Question: I work with Symfony 1.4. I want to create a pdf file using TCPDF with the content of a query involving multiple tables.
Here my code in the actions.class.php:
'''
public function executeTest()
{
$this->conflictos1s = Doctrine_Core::getTable('Conflictos1')
->createQuery('a')
->leftJoin('a.SectorActividadCiuTa7')
->leftJoin('a.RelacionConflictualPrincipalTa9')
->leftJoin('a.SubsectorActividadTa8')
->leftJoin('a.DemandasTa2')
->leftJoin('a.ActoresTa1')
->leftJoin('a.Conflictos1HasActoresTa1')
->orderBy('a.Id DESC')
->execute();
$config = sfTCPDFPluginConfigHandler::loadConfig();
// pdf object
$pdf = new sfTCPDF();
// set document information
$pdf->SetCreator(PDF_CREATOR);
$pdf->SetAuthor('J. H.');
$pdf->SetTitle('TCPDF Example 001');
$pdf->SetSubject('TCPDF Tutorial');
$pdf->SetKeywords('TCPDF, PDF, example, test, guide');
// set default header data
$pdf->SetHeaderData(PDF_HEADER_LOGO, PDF_HEADER_LOGO_WIDTH, PDF_HEADER_TITLE.' 001', PDF_HEADER_STRING);
// set header and footer fonts
$pdf->setHeaderFont(Array(PDF_FONT_NAME_MAIN, '', PDF_FONT_SIZE_MAIN));
$pdf->setFooterFont(Array(PDF_FONT_NAME_DATA, '', PDF_FONT_SIZE_DATA));
// set default monospaced font
$pdf->SetDefaultMonospacedFont(PDF_FONT_MONOSPACED);
//set margins
$pdf->SetMargins(PDF_MARGIN_LEFT, PDF_MARGIN_TOP, PDF_MARGIN_RIGHT);
$pdf->SetHeaderMargin(PDF_MARGIN_HEADER);
$pdf->SetFooterMargin(PDF_MARGIN_FOOTER);
//set auto page breaks
$pdf->SetAutoPageBreak(TRUE, PDF_MARGIN_BOTTOM);
//set image scale factor
$pdf->setImageScale(PDF_IMAGE_SCALE_RATIO);
// ---------------------------------------------------------
// set default font subsetting mode
$pdf->setFontSubsetting(true);
// Set font
// dejavusans is a UTF-8 Unicode font, if you only need to
// print standard ASCII chars, you can use core fonts like
// helvetica or times to reduce file size.
$pdf->SetFont('dejavusans', '', 10);
// Add a page
// This method has several options, check the source code documentation for more information.
$pdf->AddPage();
$pdf->Write(0, '', '', 0, 'L', true, 0, false, false, 0);
$pdf->SetFont('helvetica', '', 6);
// Set some content to print
$html = $this->getPartial(
'generar_pdf',
// put in this array all variables you want to give to the partial
array('posts' => $posts)
);
$pdf->writeHTML($html, true, false, false, false, '');
// ---------------------------------------------------------
// Close and output PDF document
// This method has several options, check the source code documentation for more information.
$pdf->Output('example_conflictos.pdf', 'I');
// Stop symfony process
throw new sfStopException();
}
'''
Here my template code (a partial called _generar_pdf.php). I have followed the advice here:
<URL>
'''
<?php ob_start(); ?>
<h2>Listado de Conflictos</h2>
<table cellspacing="1" border="1">
<thead>
<tr>
<th>Id</th>
<th>Ver acciones<br>conflictivas</th>
<th>Ver actores</th>
<th>Fecha comienzo</th>
<th>Relacion conflictual principal</th>
<th>Sector actividad</th>
<th>Subsector actividad</th>
<th>Demandas</th>
<th>Descripcion-general</th>
<th>Descripcion protagonista</th>
<th>Descripcion antagonista</th>
<th>Descripcion demandaprinc</th>
<th>Nivel estado</th>
<th>Descripcion sector</th>
<th>Fecha final</th>
</tr>
</thead>
<tbody>
<?php foreach ($conflictos1s as $conflictos1): ?>
<tr>
<td><?php echo $conflictos1->getId() ?></a></td>
<td><?php echo date('d/m/Y', strtotime($conflictos1->getFechaComienzo())) ?></td>
<td><?php echo $conflictos1->getRelacionConflictualPrincipalTa9() ?></td>
<td><?php echo $conflictos1->getSectorActividadCiuTa7() ?></td>
<td><?php echo $conflictos1->getSubsectorActividadTa8() ?></td>
<td><?php echo $conflictos1->getDemandasTa2() ?></td>
<td width="20%"><?php echo substr($conflictos1->getDescripcionGeneral(),0,60) ?></td>
<td><?php echo $conflictos1->getDescripcionProtagonista() ?></td>
<td><?php echo $conflictos1->getDescripcionAntagonista() ?></td>
<td><?php echo $conflictos1->getDescripcionDemandaprinc() ?></td>
<td><?php echo $conflictos1->getNivelEstado() ?></td>
<td><?php echo $conflictos1->getDescripcionSector() ?></td>
<td><?php if(!is_null($conflictos1->getFechaFinal())){ echo date('d/m/Y', strtotime($conflictos1->getFechaFinal()));} ?></td>
</tr>
<?php endforeach; ?>
</tbody>
</table>
<?php $posts = ob_get_contents();
ob_end_clean();
echo $posts ?>
'''
Here my result:

I can not see the variable data. What am I doing wrong?
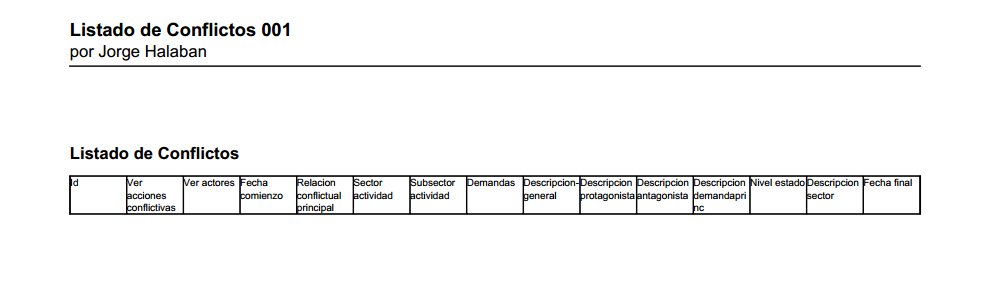
Answer: Here the solution I encountered: I've separated the problem in two. First, I built an actions with the query: the actions have called 'executeTest' (see the code below)
'''
public function executeTest()
{
$this->conflictos1s = Doctrine_Core::getTable('Conflictos1')
->createQuery('a')
->leftJoin('a.SectorActividadCiuTa7')
->leftJoin('a.RelacionConflictualPrincipalTa9')
->leftJoin('a.SubsectorActividadTa8')
->leftJoin('a.DemandasTa2')
->leftJoin('a.ActoresTa1')
->leftJoin('a.Conflictos1HasActoresTa1')
->orderBy('a.Id')
->execute();
}
'''
Then I built a template named 'testSuccess.php'. So far nothing new in Symfony 1.4. But in this template, I added the following lines of code. At first:
'<?php ob_start(); ?>'
Last of all, in the template I wrote:
'<?php $posts = ob_get_contents(); ?>'
'<?php ob_end_clean(); ?>'
The view content is recorded in the variable '$posts'
'''
//testSuccess.php
<?php ob_start(); ?>
<h2>Listado de Conflictos</h2>
<table cellspacing="1" border="1">
<thead>
<tr>
<th width="2%">Id</th>
<th width="6%">Fecha comienzo</th>
<th>Relacion conflictual principal</th>
<th>Sector actividad</th>
<th>Subsector actividad</th>
<th>Demandas</th>
<th width="20%">Descripcion-general</th>
<th>Descripcion protagonista</th>
<th>Descripcion antagonista</th>
<th>Descripcion demandaprinc</th>
<th>Nivel estado</th>
<th>Descripcion sector</th>
</tr>
</thead>
<tbody>
<?php foreach ($conflictos1s as $conflictos1): ?>
<tr>
<td width="2%"><?php echo $conflictos1->getId() ?></td>
<td width="6%"><?php echo date('d/m/Y', strtotime($conflictos1->getFechaComienzo())) ?></td>
<td><?php echo $conflictos1->getRelacionConflictualPrincipalTa9() ?></td>
<td><?php echo $conflictos1->getSectorActividadCiuTa7() ?></td>
<td><?php echo $conflictos1->getSubsectorActividadTa8() ?></td>
<td><?php echo $conflictos1->getDemandasTa2() ?></td>
<td width="20%"><?php echo substr($conflictos1->getDescripcionGeneral(),0,60).'...' ?></td>
<td><?php echo $conflictos1->getDescripcionProtagonista() ?></td>
<td><?php echo $conflictos1->getDescripcionAntagonista() ?></td>
<td><?php echo $conflictos1->getDescripcionDemandaprinc() ?></td>
<td><?php echo $conflictos1->getNivelEstado() ?></td>
<td><?php echo $conflictos1->getDescripcionSector() ?></td>
</tr>
<?php endforeach; ?>
</tbody>
</table>
<?php $posts = ob_get_contents();
ob_end_clean(); ?>
<?php $sf_user->setAttribute('para_pdf', $posts); ?>
<a href="<?php echo url_for('conflictos/testpdf') ?>">Generar Pdf</a>
'''
This idea was taken from the answer by <URL> here:
<URL>
In this template we generate the view and capture everything the browser "write". I add a link to generate now the PDF '<a href="<?php echo url_for('conflictos/testpdf') ?>">Generar Pdf</a>'. It passes the contents of the variable '$posts' to new actions 'testpdf', through Symfony's user class:
'<?php $sf_user->setAttribute('para_pdf', $posts); ?>'
It call for a new actions named 'testpdf'. In the new action 'executeTestpdf', pay attention to the following line of code, which retrieve the value of the variable '$posts':
'$ html = $ this-> getUser () -> getAttribute ('para_pdf');'
'''
public function executeTestpdf()
{
$config = sfTCPDFPluginConfigHandler::loadConfig();
// pdf object
$pdf = new sfTCPDF();
// set document information
$pdf->SetCreator(PDF_CREATOR);
$pdf->SetAuthor('J. H.');
$pdf->SetTitle('TCPDF Example 001');
$pdf->SetSubject('TCPDF Tutorial');
$pdf->SetKeywords('TCPDF, PDF, example, test, guide');
// set default header data
$pdf->SetHeaderData(PDF_HEADER_LOGO, PDF_HEADER_LOGO_WIDTH, PDF_HEADER_TITLE.' 001', PDF_HEADER_STRING);
// set header and footer fonts
$pdf->setHeaderFont(Array(PDF_FONT_NAME_MAIN, '', PDF_FONT_SIZE_MAIN));
$pdf->setFooterFont(Array(PDF_FONT_NAME_DATA, '', PDF_FONT_SIZE_DATA));
// set default monospaced font
$pdf->SetDefaultMonospacedFont(PDF_FONT_MONOSPACED);
//set margins
$pdf->SetMargins(PDF_MARGIN_LEFT, PDF_MARGIN_TOP, PDF_MARGIN_RIGHT);
$pdf->SetHeaderMargin(PDF_MARGIN_HEADER);
$pdf->SetFooterMargin(PDF_MARGIN_FOOTER);
//set auto page breaks
$pdf->SetAutoPageBreak(TRUE, PDF_MARGIN_BOTTOM);
//set image scale factor
$pdf->setImageScale(PDF_IMAGE_SCALE_RATIO);
// ---------------------------------------------------------
$pdf->setPageOrientation("L");
// set default font subsetting mode
$pdf->setFontSubsetting(true);
// Set font
$pdf->SetFont('helvetica', '', 6);
// Add a page
// This method has several options, check the source code documentation for more information.
$pdf->AddPage();
$pdf->Write(0, '', '', 0, 'L', true, 0, false, false, 0);
// Set some content to print
$html = $this->getUser()->getAttribute('para_pdf');
$pdf->writeHTML($html, true, false, false, false, '');
// ---------------------------------------------------------
// Close and output PDF document
// This method has several options, check the source code documentation for more information.
$pdf->Output('example_conflictos.pdf', 'I');
// Stop symfony process
throw new sfStopException();
}
'''
Then, finally I have the PDF generated with all data properly shown!.